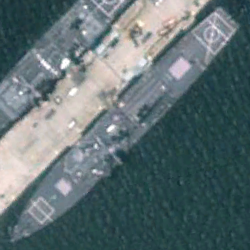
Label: destroyer